Question: I need get target name for my app when detected my target, I'm trying like this:
But don't work. Any ideas?

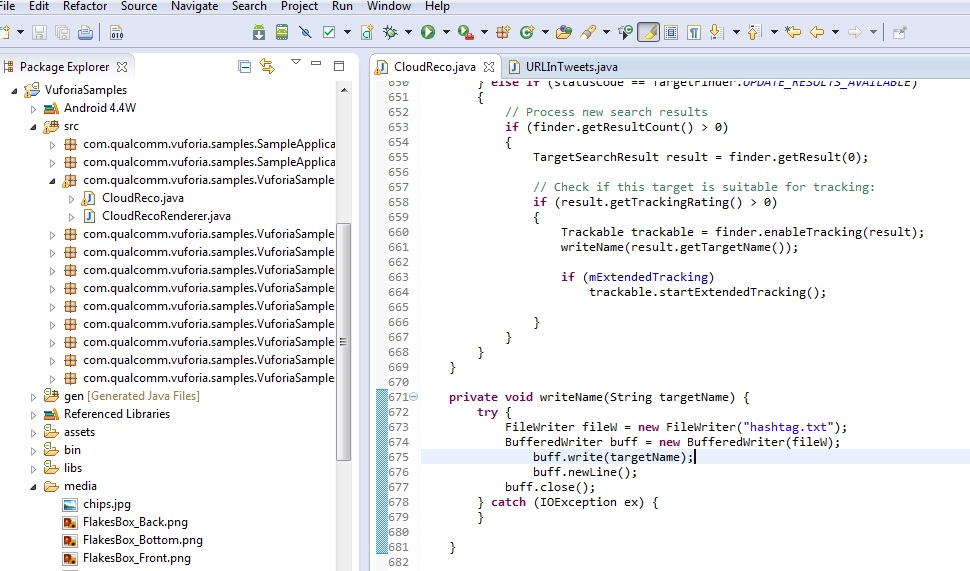
Answer: So I searched and find the solution :)
How to save:
<URL>
permission:
<URL>
Put permession in AndroidManifest.xml